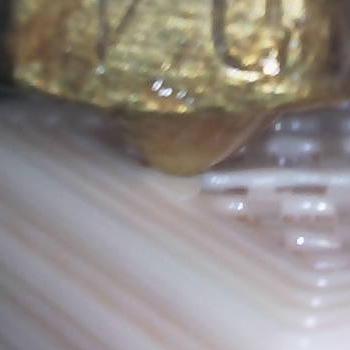
Flow rate: 62%